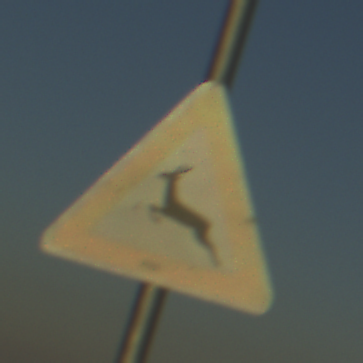
Verkehrszeichen: WildwechselRechts
Umgebung: Outdoor, Nature
Tageszeit: SunriseSunset
Wetter: Clear
Licht: Natural
Jahreszeit: NotSpecified
Kontrast: LowContrast